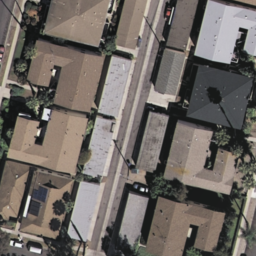
Label: residential